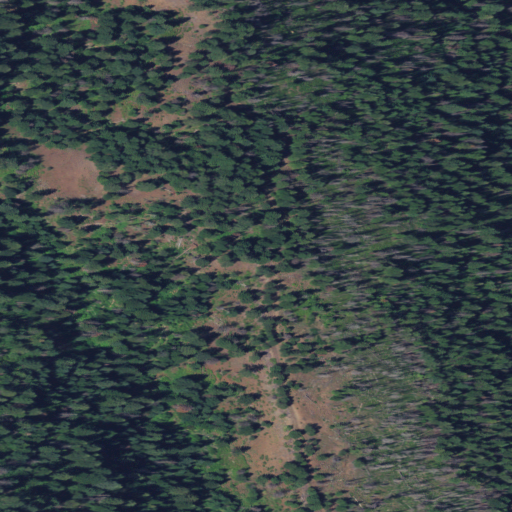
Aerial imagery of ridge(s) in Oregon named Indian Point containing evergreen forest and shrub